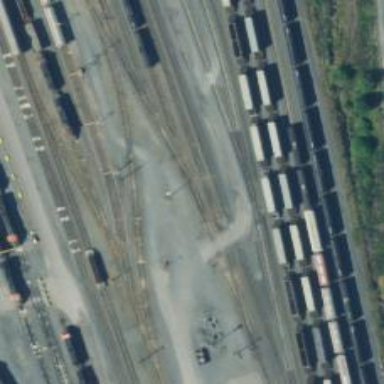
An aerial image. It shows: Railway yard.